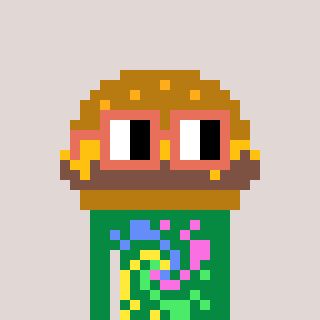
a pixel art character with square orange glasses, a burger-shaped head and a green-colored body on a warm background